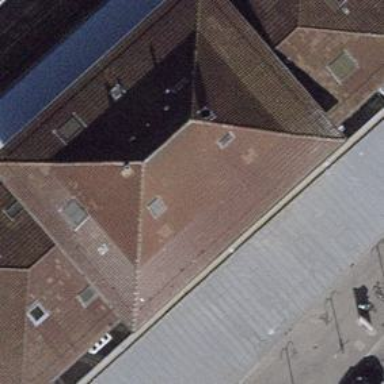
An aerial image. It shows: Transportation building with pyramidal roof made of roof tiles.